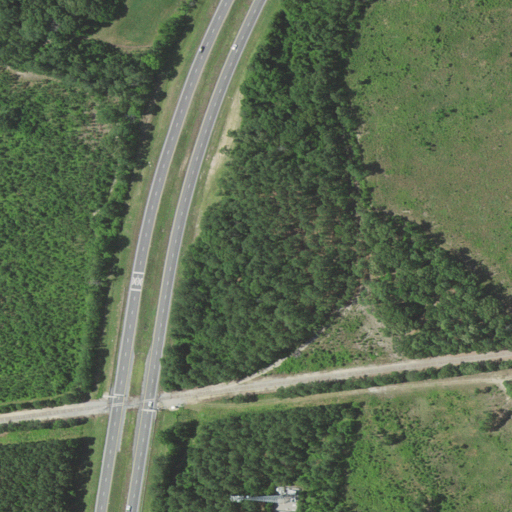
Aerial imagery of hill in North Carolina named Dupont containing evergreen forest, shrub, low intensity development, deciduous forest, open development, medium intensity development, cultivated crops, pasture, and woody wetlands